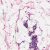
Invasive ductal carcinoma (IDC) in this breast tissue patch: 0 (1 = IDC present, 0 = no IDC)